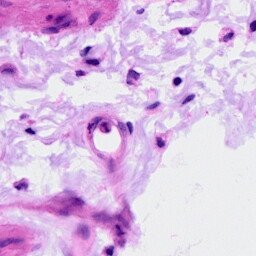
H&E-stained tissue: Ovarian